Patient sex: M
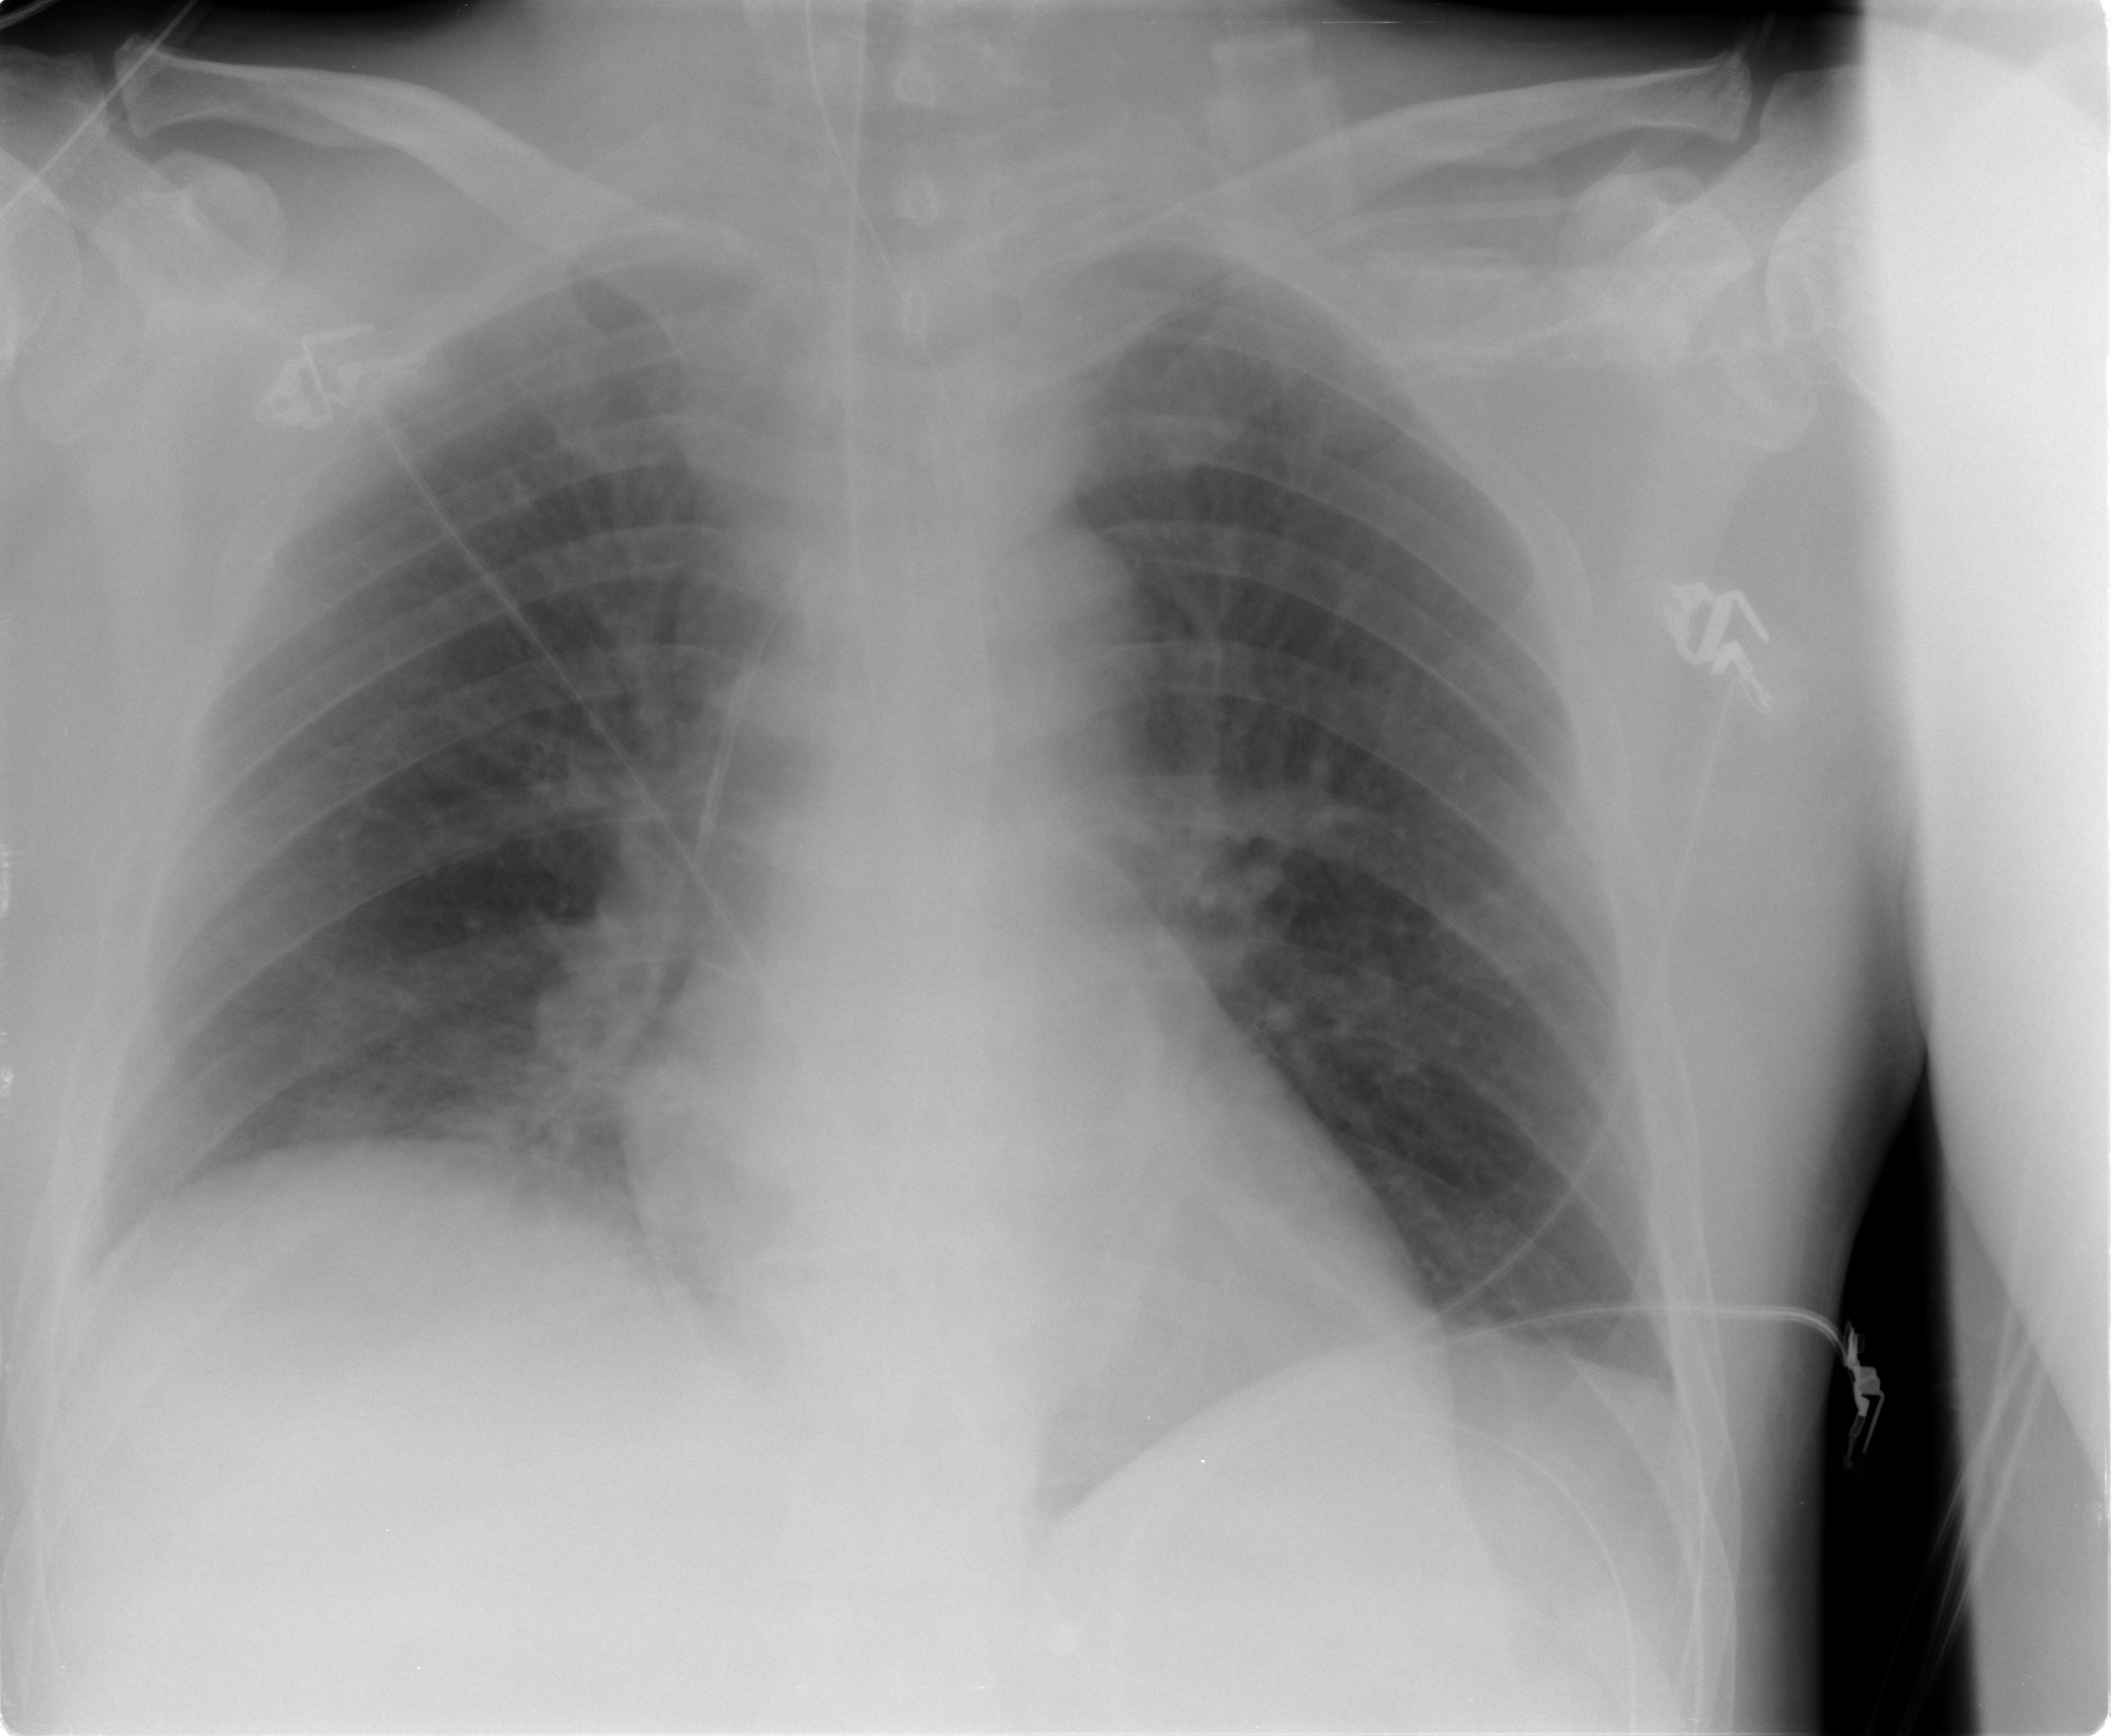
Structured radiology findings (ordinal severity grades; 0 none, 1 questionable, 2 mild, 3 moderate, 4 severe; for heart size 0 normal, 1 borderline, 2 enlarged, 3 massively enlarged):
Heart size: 0
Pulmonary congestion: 0
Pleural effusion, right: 0
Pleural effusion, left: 0
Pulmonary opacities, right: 1
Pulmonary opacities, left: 1
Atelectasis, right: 0
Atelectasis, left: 0